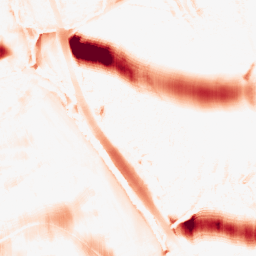
Category: morphological
Decomposition family: morphological_ellipse
Decomposition parameters: operation: opening
width: 50
height: 20
Upsampling method: bicubic
Upsampling parameters: scale: 2
Upsampling scale: 2